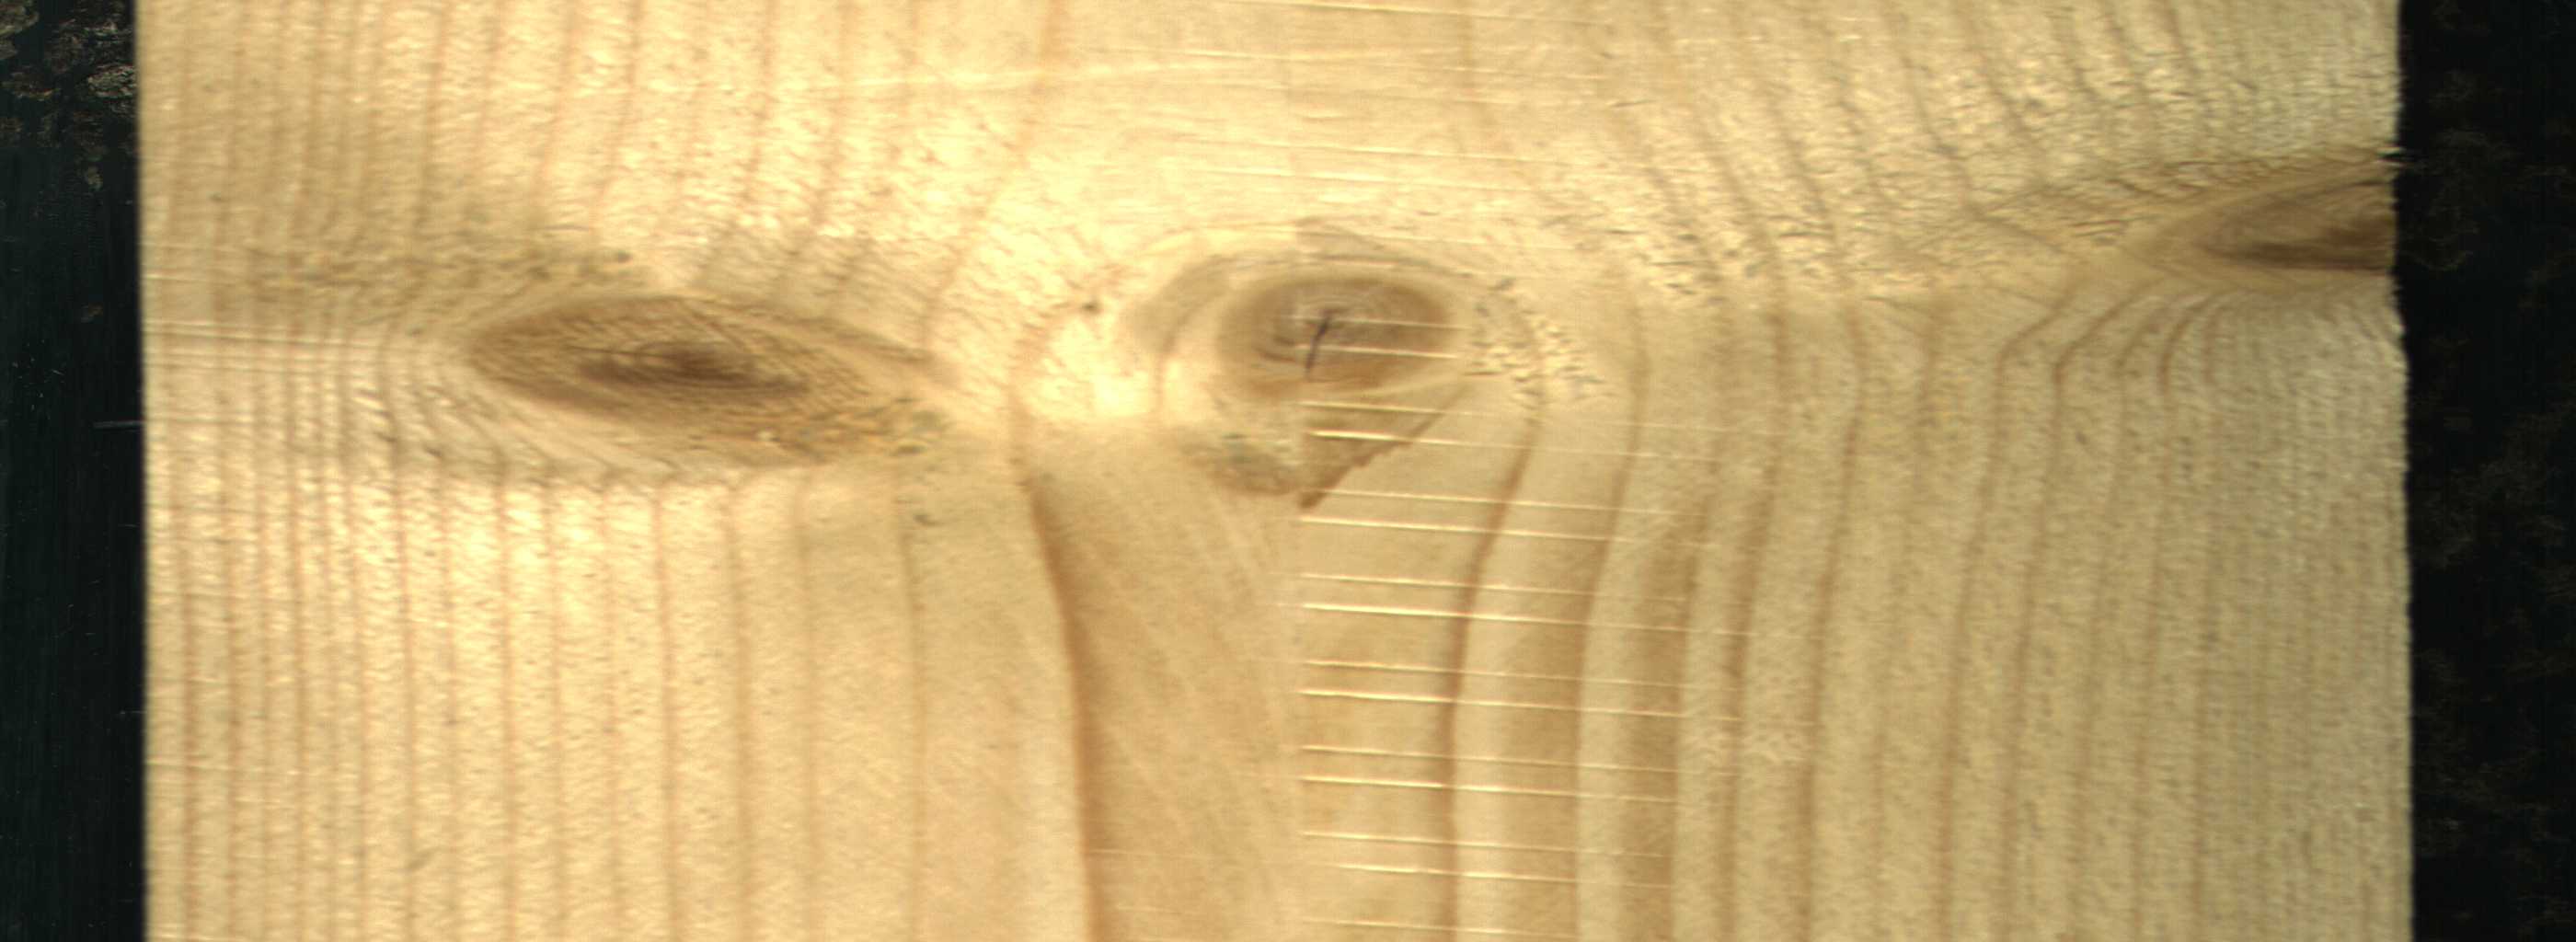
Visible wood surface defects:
Live_Knot
Live_Knot
Live_Knot